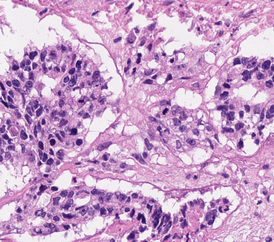
Tumor epithelial tissue: yes
Tumor-associated stroma tissue: yes
Normal tissue: no